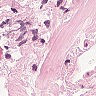
Metastatic tissue present: no